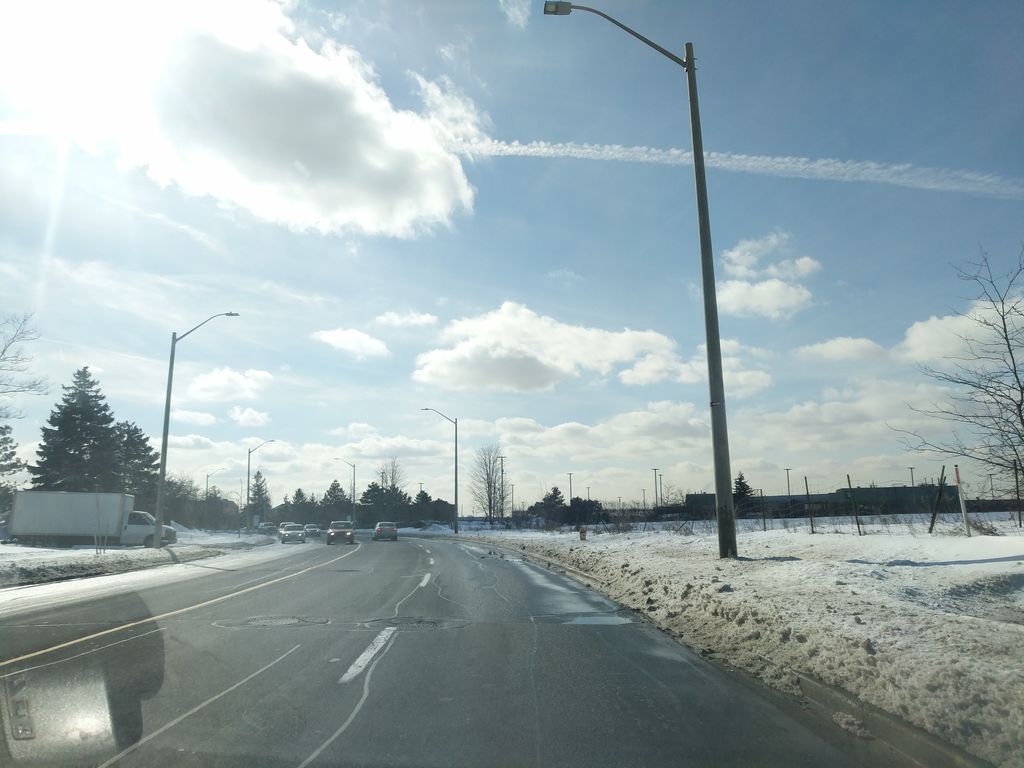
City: toronto